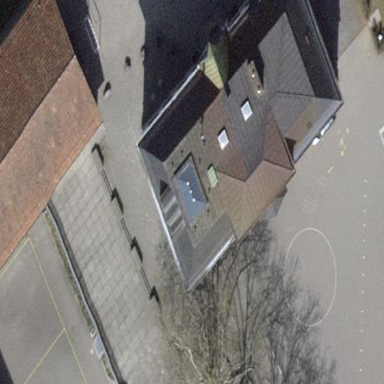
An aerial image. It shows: School building.